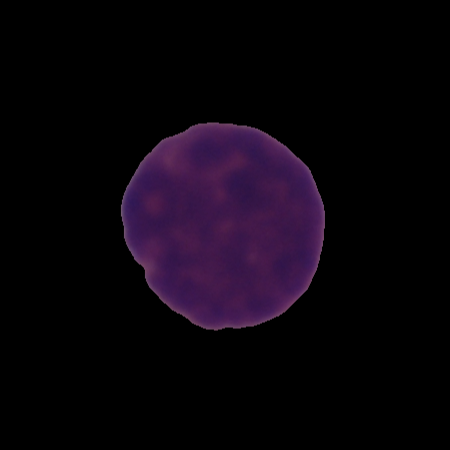
Label: cancer